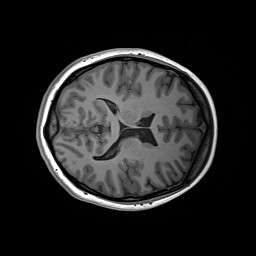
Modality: T1w
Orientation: axial
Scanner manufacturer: siemens
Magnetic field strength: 3 T
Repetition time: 2.2 s
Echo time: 0.00244 s